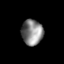
Tissue: lung
Cell type: Endothelial cells
Senescence score: 0.1077
Nuclear area (px): 533
Mean DAPI intensity: 132.645